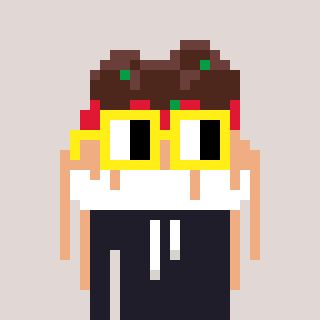
a pixel art character with square yellow glasses, a spaghetti-shaped head and a grayscale-colored body on a warm background